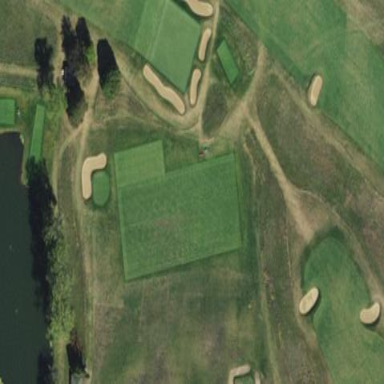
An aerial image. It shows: Finely mown grass area designated as golf tee for the sport of golf.